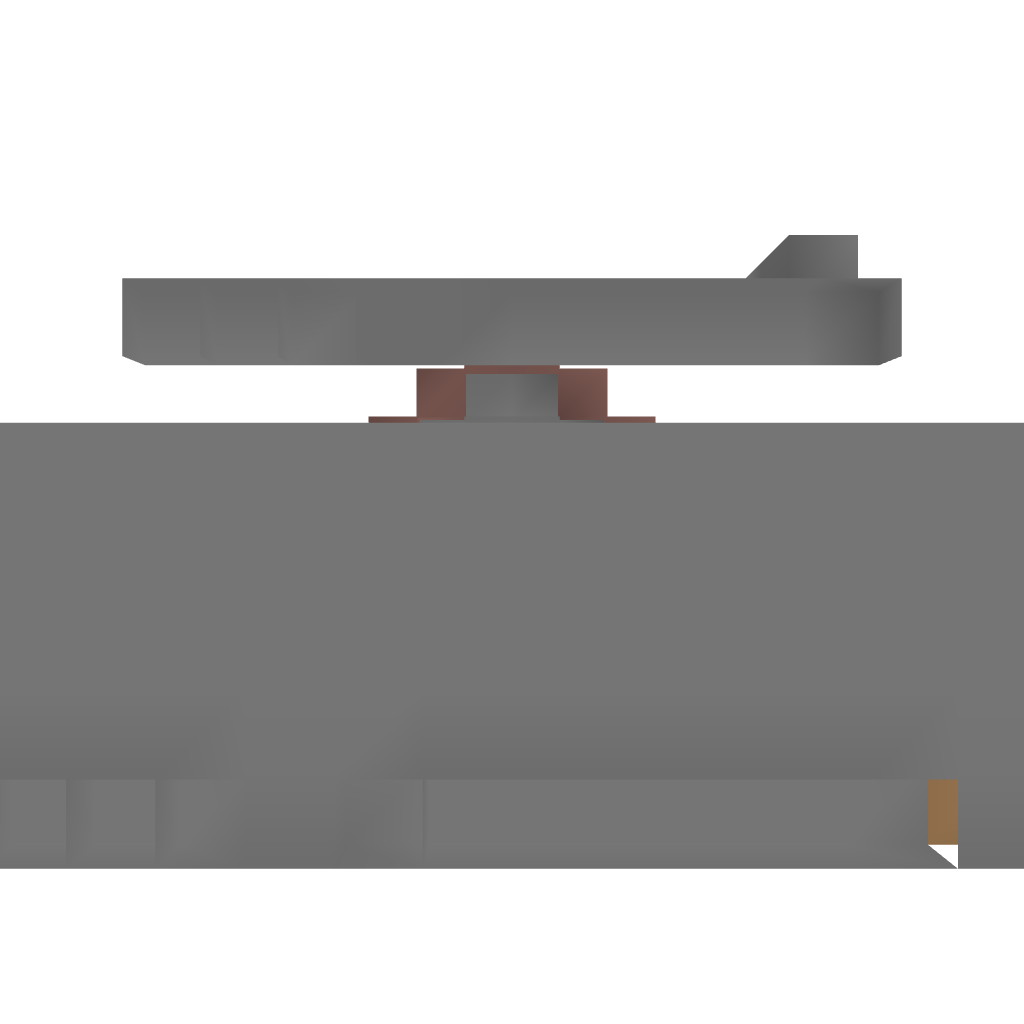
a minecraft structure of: Lost in a Book Library bad low quality